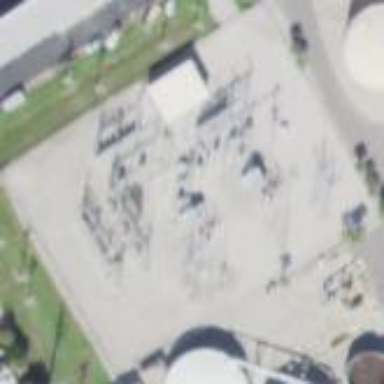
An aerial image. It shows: Outdoor distribution level power substation surrounded by barbed wire fence.